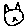
Label: cat